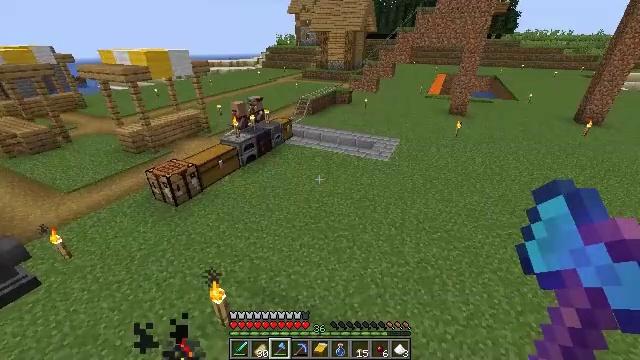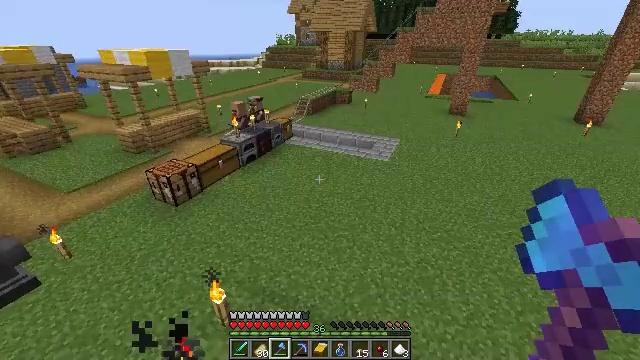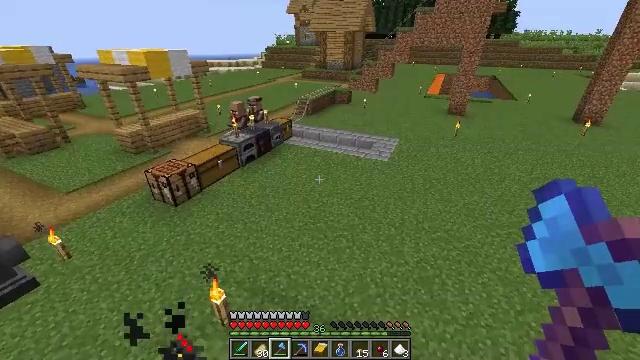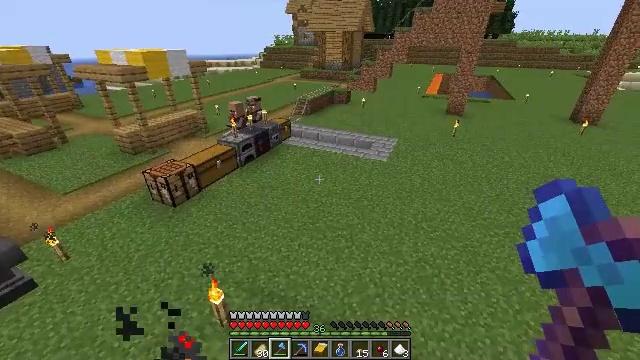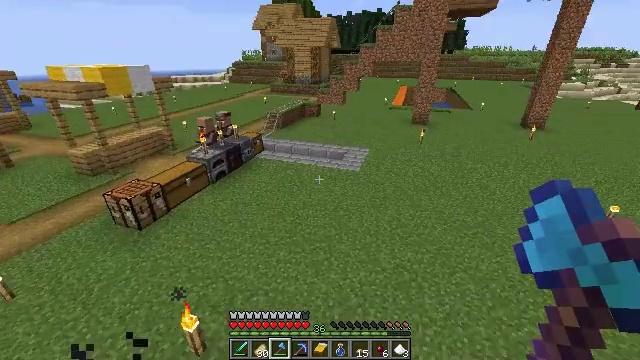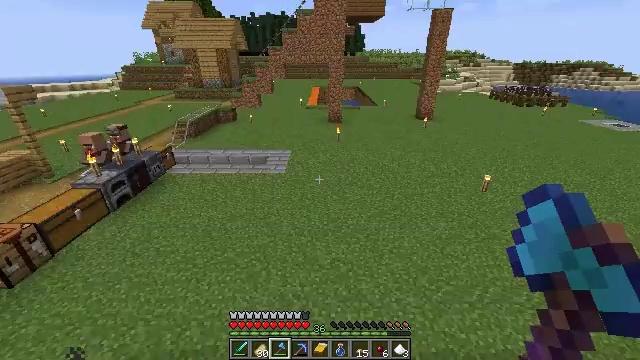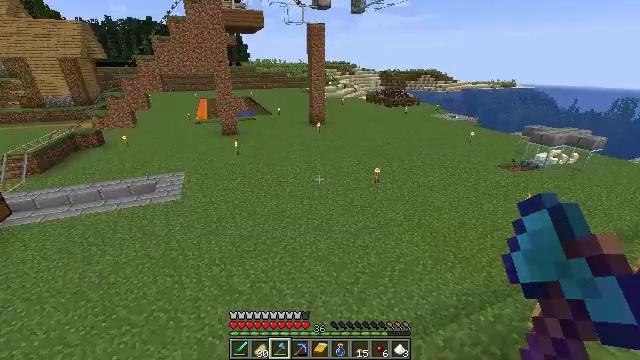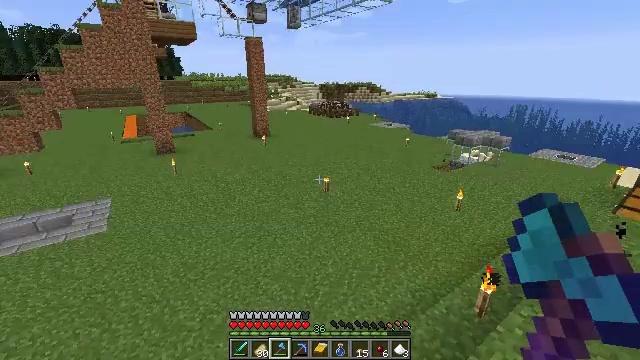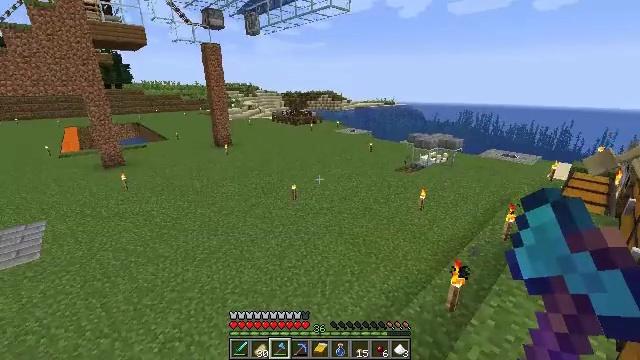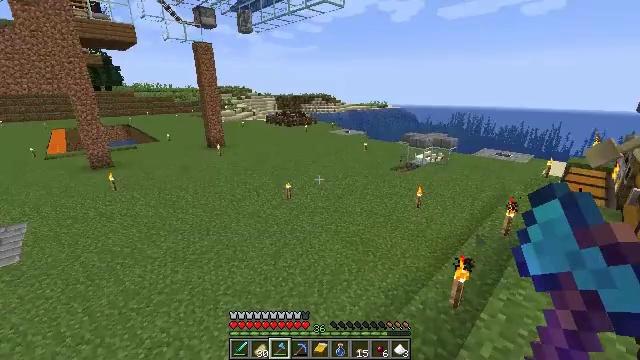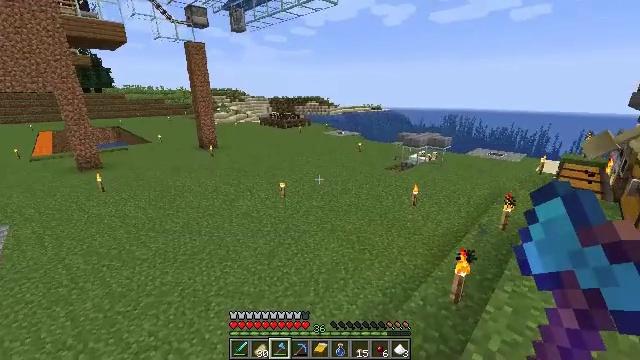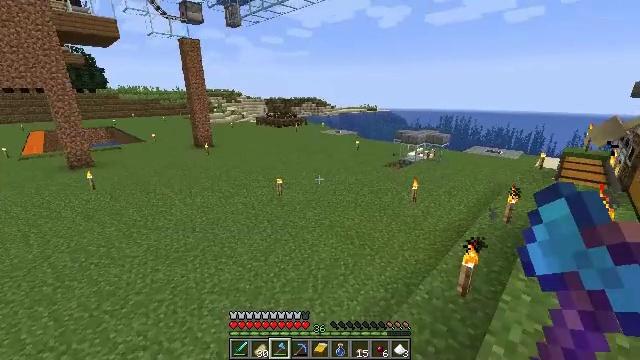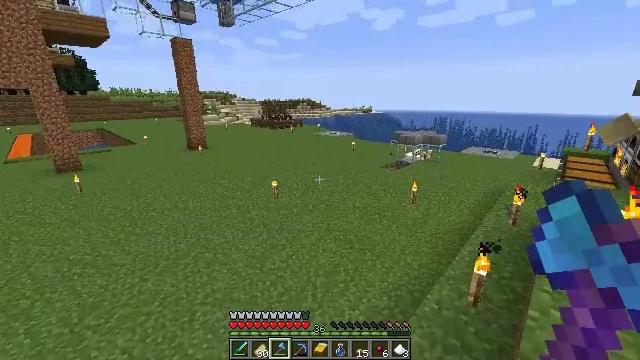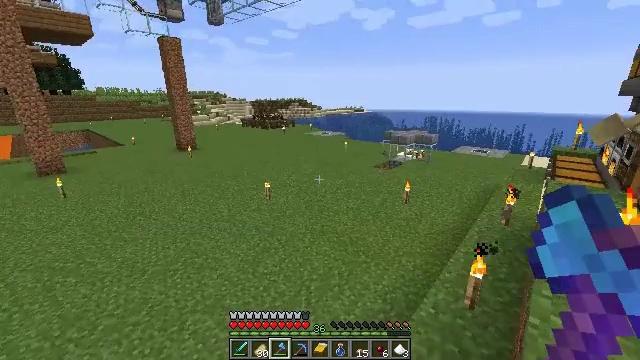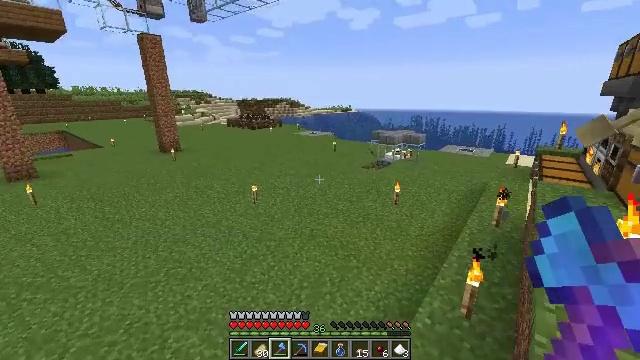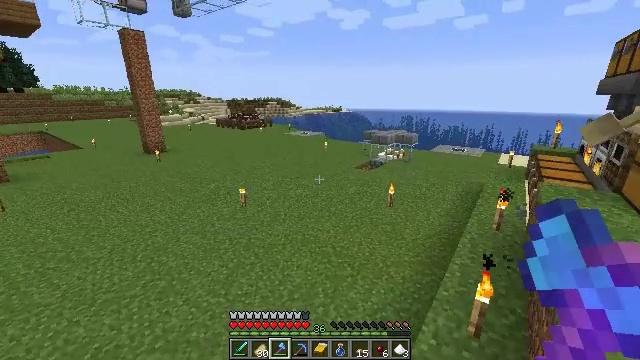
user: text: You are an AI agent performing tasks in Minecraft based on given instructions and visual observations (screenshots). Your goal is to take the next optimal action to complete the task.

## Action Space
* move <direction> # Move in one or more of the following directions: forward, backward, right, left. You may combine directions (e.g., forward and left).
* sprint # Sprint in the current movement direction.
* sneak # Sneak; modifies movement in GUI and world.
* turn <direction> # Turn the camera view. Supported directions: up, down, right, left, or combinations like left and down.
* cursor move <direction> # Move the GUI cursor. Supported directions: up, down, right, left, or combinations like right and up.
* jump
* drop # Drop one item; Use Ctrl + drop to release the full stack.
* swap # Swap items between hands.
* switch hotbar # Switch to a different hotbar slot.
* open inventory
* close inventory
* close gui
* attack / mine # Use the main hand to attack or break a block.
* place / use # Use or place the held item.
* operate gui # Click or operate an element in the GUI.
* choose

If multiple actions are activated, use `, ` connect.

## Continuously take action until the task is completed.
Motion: motion action
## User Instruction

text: Take spider eye, mushroom, and sugar to craft a fermented spider eye.
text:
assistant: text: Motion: no_op
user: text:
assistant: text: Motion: no_op
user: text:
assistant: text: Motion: no_op
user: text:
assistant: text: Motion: turn right and up
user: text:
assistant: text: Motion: move forward, turn right
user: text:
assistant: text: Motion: move forward, turn right and up
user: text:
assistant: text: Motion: move forward, turn right and up
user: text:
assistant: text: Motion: move forward, turn right and up
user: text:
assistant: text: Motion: move forward, turn right
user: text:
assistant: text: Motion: move forward, sprint, turn right
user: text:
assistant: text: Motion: move forward, sprint
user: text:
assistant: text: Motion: move forward, sprint, turn right
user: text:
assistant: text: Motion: move forward, turn right
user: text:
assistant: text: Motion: move forward, turn right
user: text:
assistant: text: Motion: move forward, sprint, turn right
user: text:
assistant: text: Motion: move forward, sprint
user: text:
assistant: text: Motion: move forward, sprint
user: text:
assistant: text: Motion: move forward, sprint
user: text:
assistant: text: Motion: move forward
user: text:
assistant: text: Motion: move forward, jump
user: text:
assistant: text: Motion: move forward, jump
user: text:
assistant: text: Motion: move forward, jump
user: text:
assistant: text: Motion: move forward, turn right, jump
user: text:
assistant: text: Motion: move forward, turn right, jump
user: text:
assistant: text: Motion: move forward, jump
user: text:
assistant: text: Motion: move forward, jump
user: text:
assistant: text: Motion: move forward, jump
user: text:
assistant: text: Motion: move forward, jump
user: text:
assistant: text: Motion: move forward, jump
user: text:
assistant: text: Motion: move forward, jump